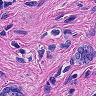
Metastatic tissue present: yes